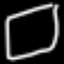
Label: square